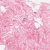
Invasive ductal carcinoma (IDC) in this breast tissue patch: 0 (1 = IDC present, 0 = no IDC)